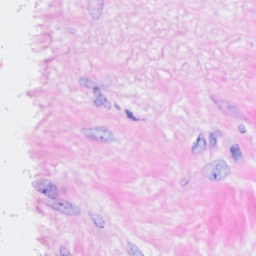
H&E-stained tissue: Breast